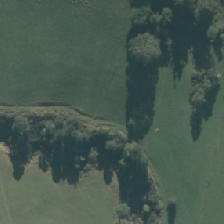
Land cover: grose_broom